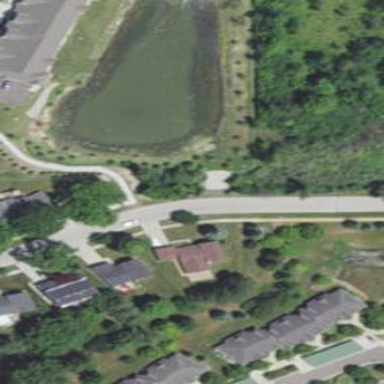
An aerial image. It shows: Pond surrounded by basin.